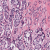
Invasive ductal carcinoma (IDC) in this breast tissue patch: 1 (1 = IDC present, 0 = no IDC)